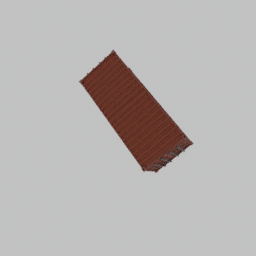
Label: tools